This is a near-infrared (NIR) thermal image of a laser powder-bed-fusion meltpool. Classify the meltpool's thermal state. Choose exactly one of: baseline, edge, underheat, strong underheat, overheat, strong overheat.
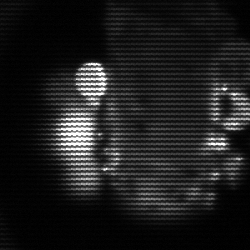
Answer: strong underheat